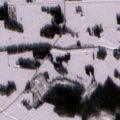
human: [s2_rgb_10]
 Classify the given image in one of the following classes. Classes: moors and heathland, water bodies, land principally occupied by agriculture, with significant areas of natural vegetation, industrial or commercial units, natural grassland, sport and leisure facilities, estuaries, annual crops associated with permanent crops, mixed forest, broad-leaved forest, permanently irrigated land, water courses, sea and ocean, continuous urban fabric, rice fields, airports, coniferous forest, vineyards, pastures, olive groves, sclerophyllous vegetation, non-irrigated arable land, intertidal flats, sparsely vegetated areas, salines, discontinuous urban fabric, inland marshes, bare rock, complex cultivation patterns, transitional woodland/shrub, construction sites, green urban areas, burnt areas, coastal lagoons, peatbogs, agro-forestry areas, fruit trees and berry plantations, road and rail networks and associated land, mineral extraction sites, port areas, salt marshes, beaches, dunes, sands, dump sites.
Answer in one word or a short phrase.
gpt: non-irrigated arable land, land principally occupied by agriculture, with significant areas of natural vegetation, mixed forest